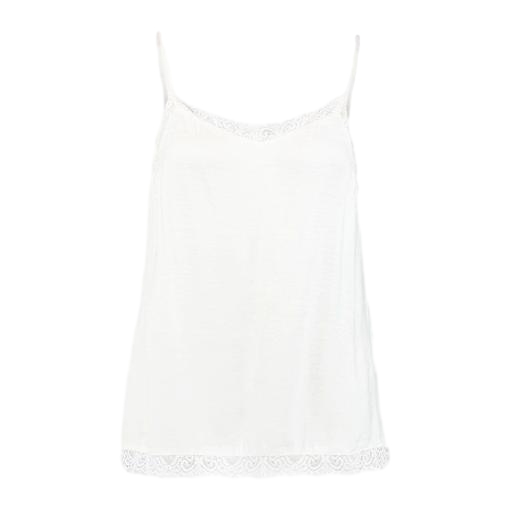
white ellie swing cami, white cami, white camisole top, white background